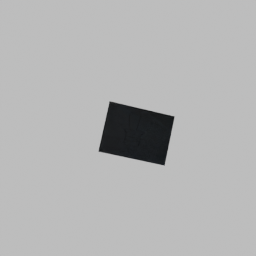
Label: decoration